Interaction volume radius: 5 \u00c5
Interaction volume height: 10 \u00c5
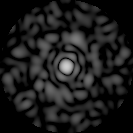
Disorder parameter: 0.7896